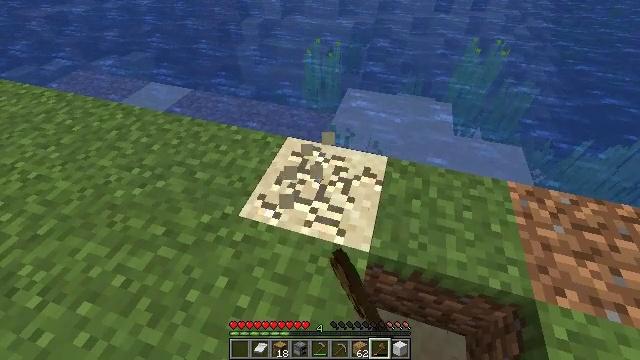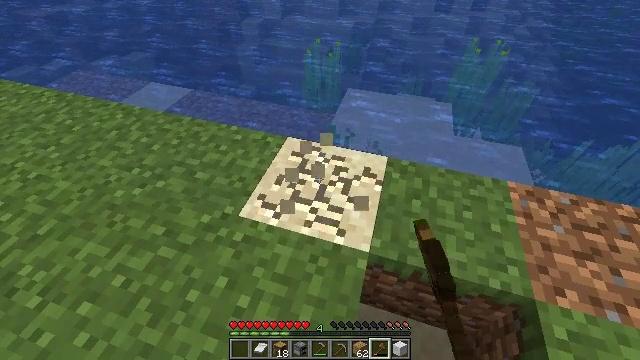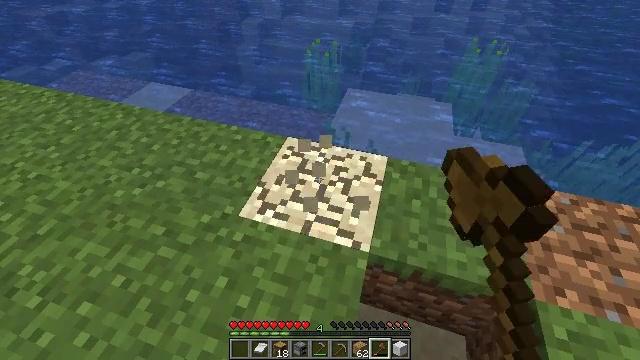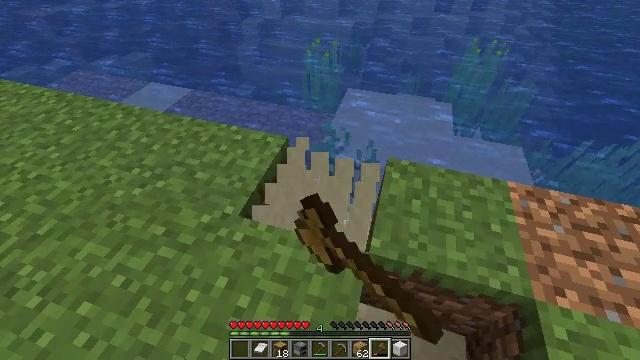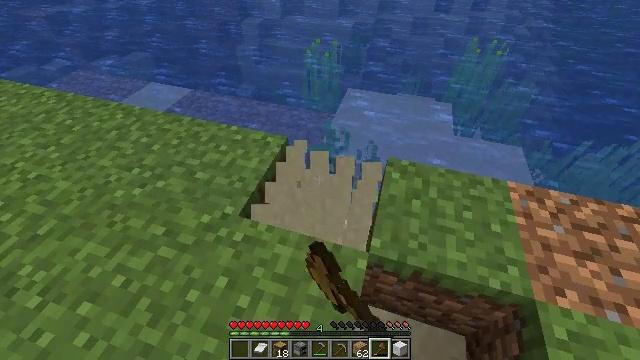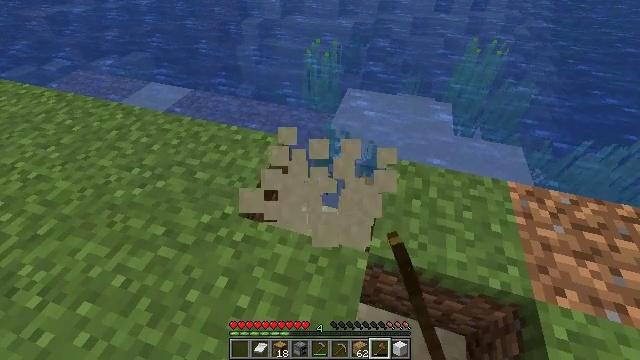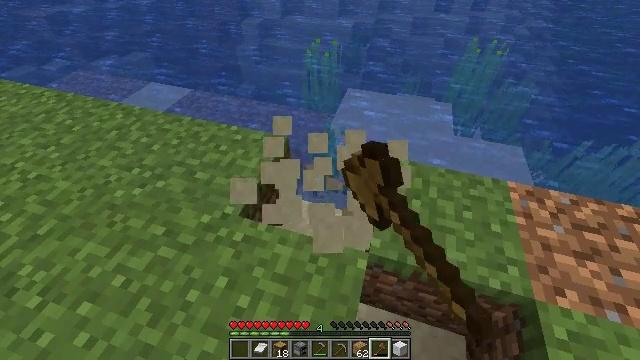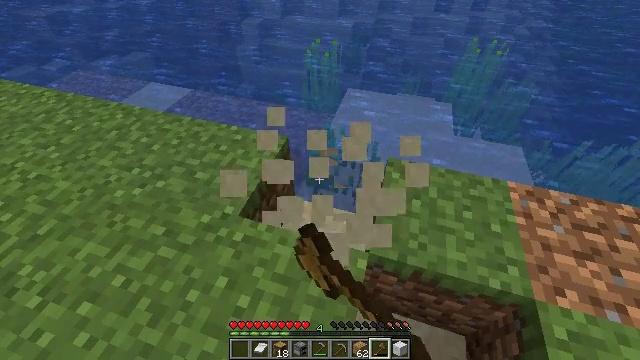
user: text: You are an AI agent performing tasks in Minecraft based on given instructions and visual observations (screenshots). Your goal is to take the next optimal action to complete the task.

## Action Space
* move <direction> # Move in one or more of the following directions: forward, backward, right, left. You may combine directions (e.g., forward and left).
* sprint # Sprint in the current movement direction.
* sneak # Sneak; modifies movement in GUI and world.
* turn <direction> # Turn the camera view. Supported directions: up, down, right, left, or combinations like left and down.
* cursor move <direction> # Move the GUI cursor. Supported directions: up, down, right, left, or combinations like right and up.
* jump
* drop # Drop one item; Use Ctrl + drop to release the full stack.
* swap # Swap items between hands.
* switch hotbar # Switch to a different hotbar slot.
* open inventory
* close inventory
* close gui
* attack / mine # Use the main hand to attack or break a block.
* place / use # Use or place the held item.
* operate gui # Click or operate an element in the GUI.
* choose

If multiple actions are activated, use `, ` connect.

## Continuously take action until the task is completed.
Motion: motion action
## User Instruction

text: Dig up some sand.
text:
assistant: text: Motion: attack / mine
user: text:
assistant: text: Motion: attack / mine
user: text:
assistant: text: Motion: attack / mine
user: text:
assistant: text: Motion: attack / mine
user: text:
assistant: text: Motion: attack / mine
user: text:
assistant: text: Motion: attack / mine
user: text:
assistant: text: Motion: attack / mine
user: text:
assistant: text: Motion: attack / mine